Field crop: maize
Growth stage: 2
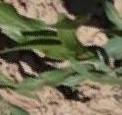
Species: maize